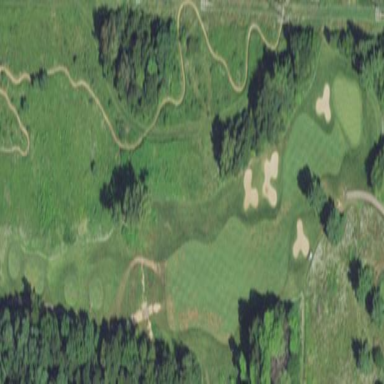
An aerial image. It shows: Area with grass used as rough in golf course.